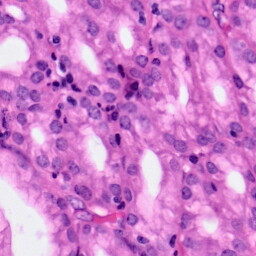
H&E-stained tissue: Pancreatic